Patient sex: F
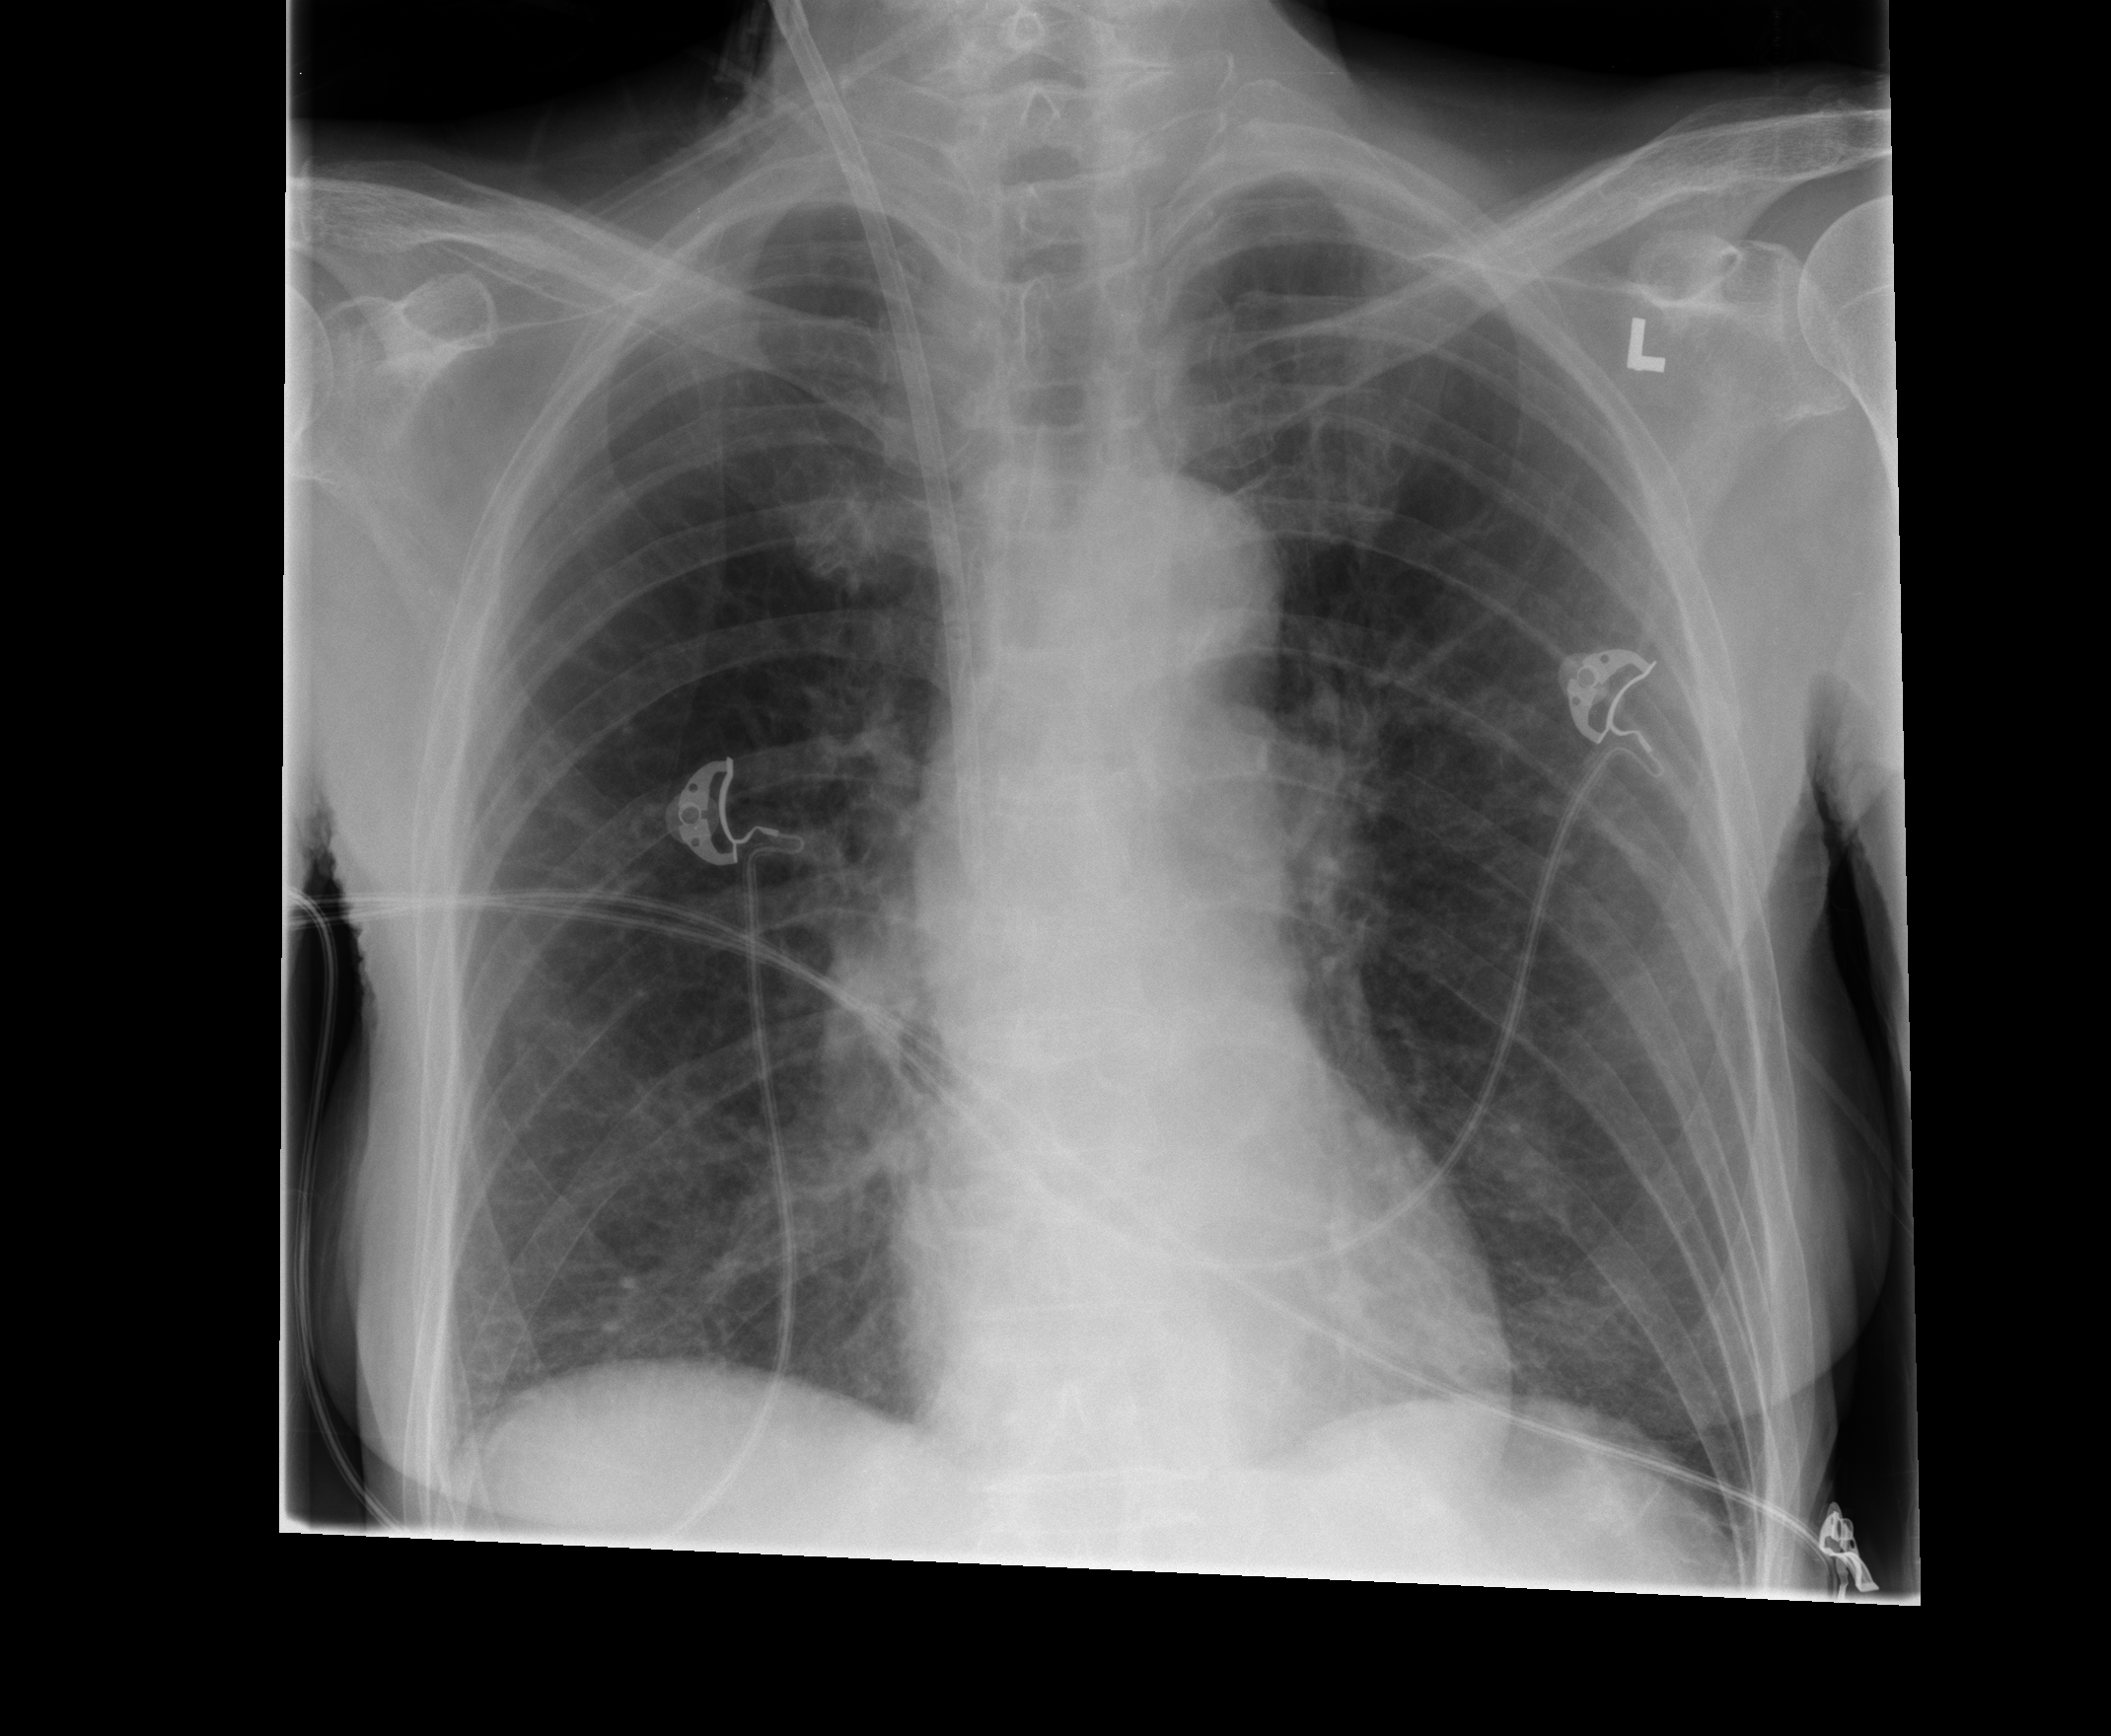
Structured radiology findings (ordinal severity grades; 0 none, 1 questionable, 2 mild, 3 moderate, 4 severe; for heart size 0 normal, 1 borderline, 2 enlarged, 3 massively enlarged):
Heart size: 0
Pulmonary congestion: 0
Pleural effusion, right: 0
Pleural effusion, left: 0
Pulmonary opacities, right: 0
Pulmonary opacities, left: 0
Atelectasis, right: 2
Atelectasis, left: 0